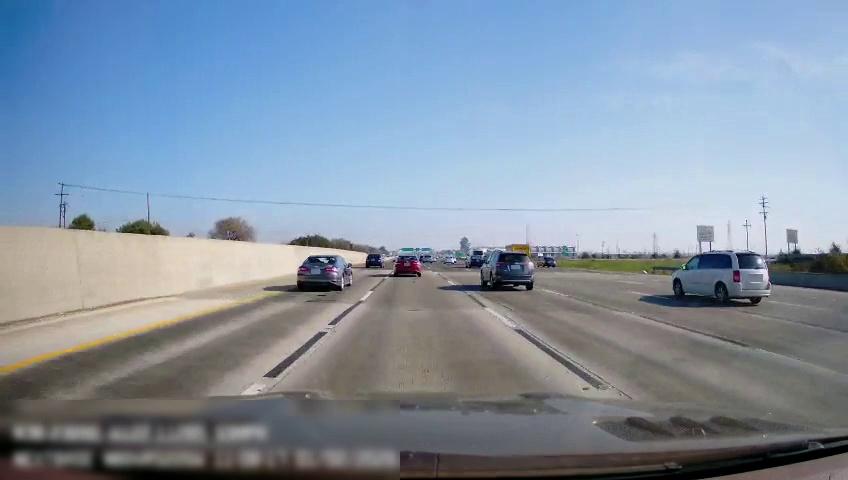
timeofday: Day
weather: Sunny
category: Drivable Space
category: Drivable Space
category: Vehicles | SUV
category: Vehicles | Truck
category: Vehicles | Van
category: Vehicles | Car
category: Vehicles | SUV
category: Vehicles | Van
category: Vehicles | Car
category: Vehicles | Car
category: Vehicles | Car
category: Vehicles | Car
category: Lanes | Alternate Lane
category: Lanes | Current Lane
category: Lanes | Current Lane
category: Lanes | Alternate Lane
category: Lanes | Alternate Lane
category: Lanes | Alternate Lane
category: Traffic | Signs
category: Traffic | Signs
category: Traffic | Signs
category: Traffic | Signs
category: Traffic | Signs